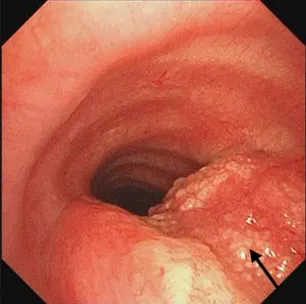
(A) Bronchoscopy showed a granular neoplasm in the right lower lateral wall of the main trachea, obstructing about 40% of the airway.
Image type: endoscopy (airway_endoscopy)